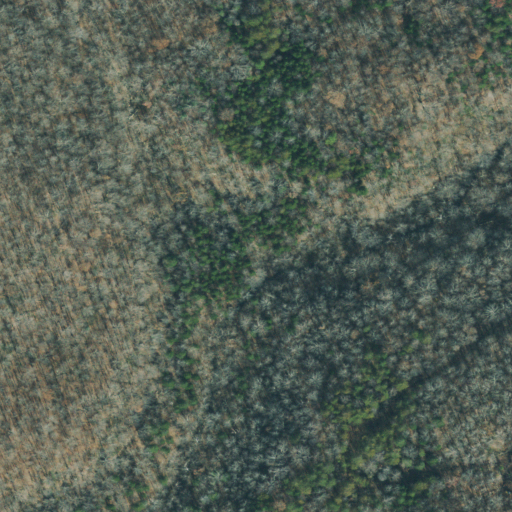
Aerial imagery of valley in Tennessee named Keith Spring Hollow containing deciduous forest and mixed forest